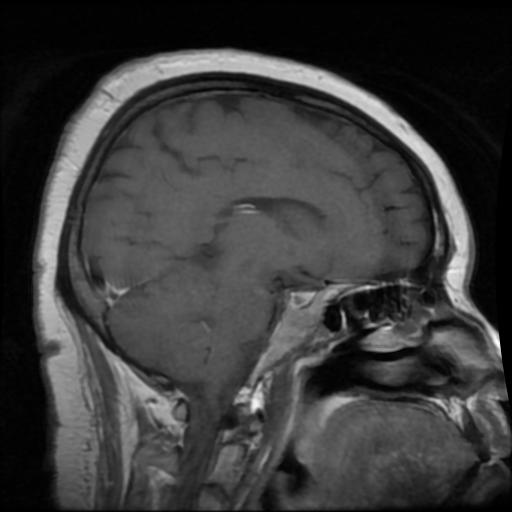
Label: pituitary